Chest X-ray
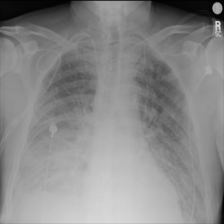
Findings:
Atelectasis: negative
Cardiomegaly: negative
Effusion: positive
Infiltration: positive
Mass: negative
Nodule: negative
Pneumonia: negative
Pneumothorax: negative
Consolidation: negative
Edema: negative
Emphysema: negative
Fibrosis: negative
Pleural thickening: negative
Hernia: negative